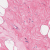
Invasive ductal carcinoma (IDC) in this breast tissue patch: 0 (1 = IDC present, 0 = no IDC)